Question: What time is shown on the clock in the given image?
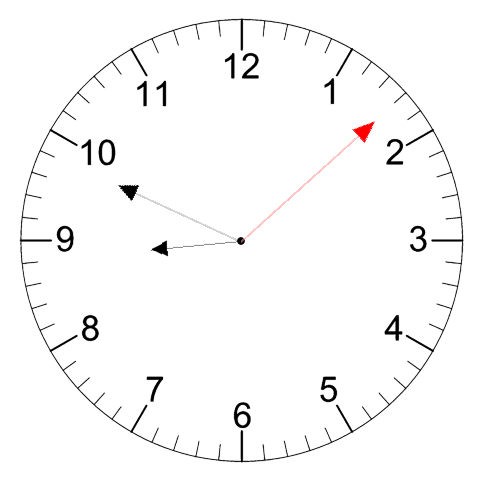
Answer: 08:49:08